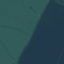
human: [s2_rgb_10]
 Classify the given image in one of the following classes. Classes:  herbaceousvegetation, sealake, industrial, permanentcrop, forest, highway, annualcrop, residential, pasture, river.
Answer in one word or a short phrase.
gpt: AnnualCrop